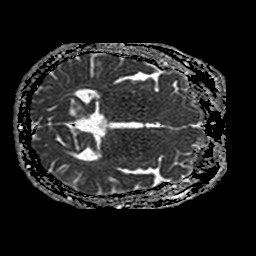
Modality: ADC
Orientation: axial
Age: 58
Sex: male
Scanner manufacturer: philips
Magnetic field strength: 1.5 T
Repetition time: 3.538 s
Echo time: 0.09411 s